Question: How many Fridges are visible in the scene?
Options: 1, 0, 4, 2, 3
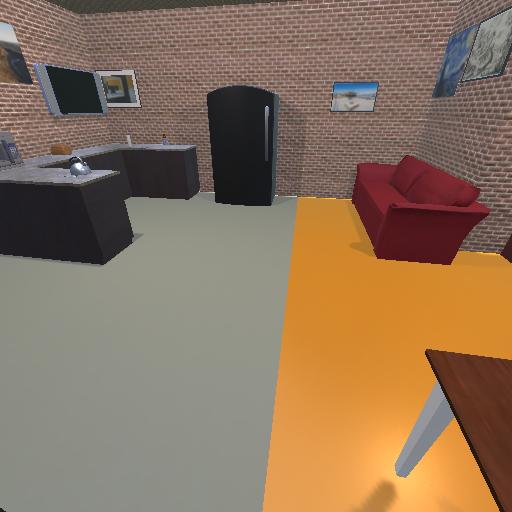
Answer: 1